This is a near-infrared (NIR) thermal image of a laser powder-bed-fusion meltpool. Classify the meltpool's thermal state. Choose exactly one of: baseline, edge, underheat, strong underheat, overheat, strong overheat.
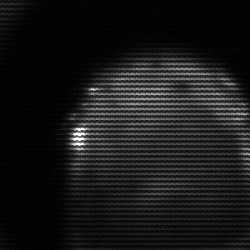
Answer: edge